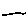
Label: line